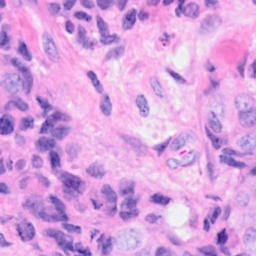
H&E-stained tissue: Breast